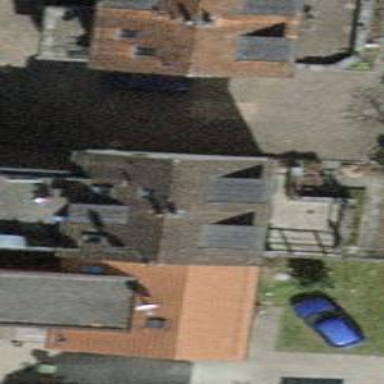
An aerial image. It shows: Semi-detached house.